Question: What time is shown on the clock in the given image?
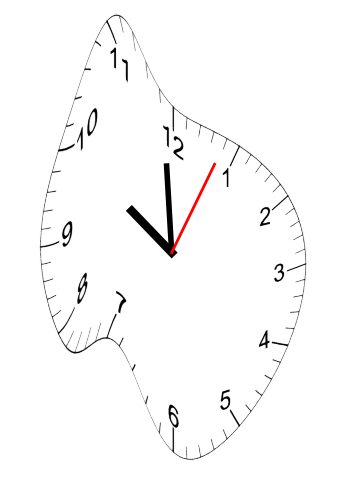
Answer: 09:59:04